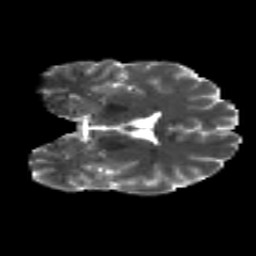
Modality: T2w
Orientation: coronal
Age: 21
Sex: male
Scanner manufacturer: siemens
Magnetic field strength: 3 T
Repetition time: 8.8 s
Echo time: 0.085 s